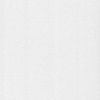
Label: dusty